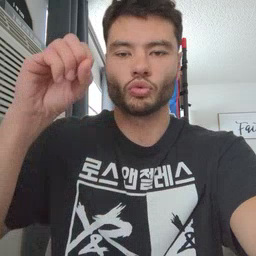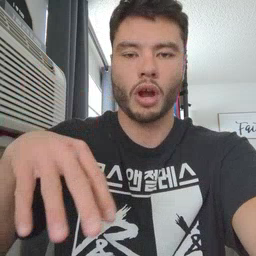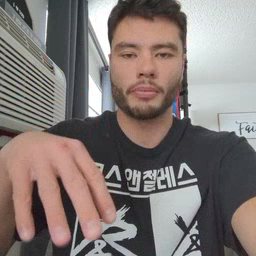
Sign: drop